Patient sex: F
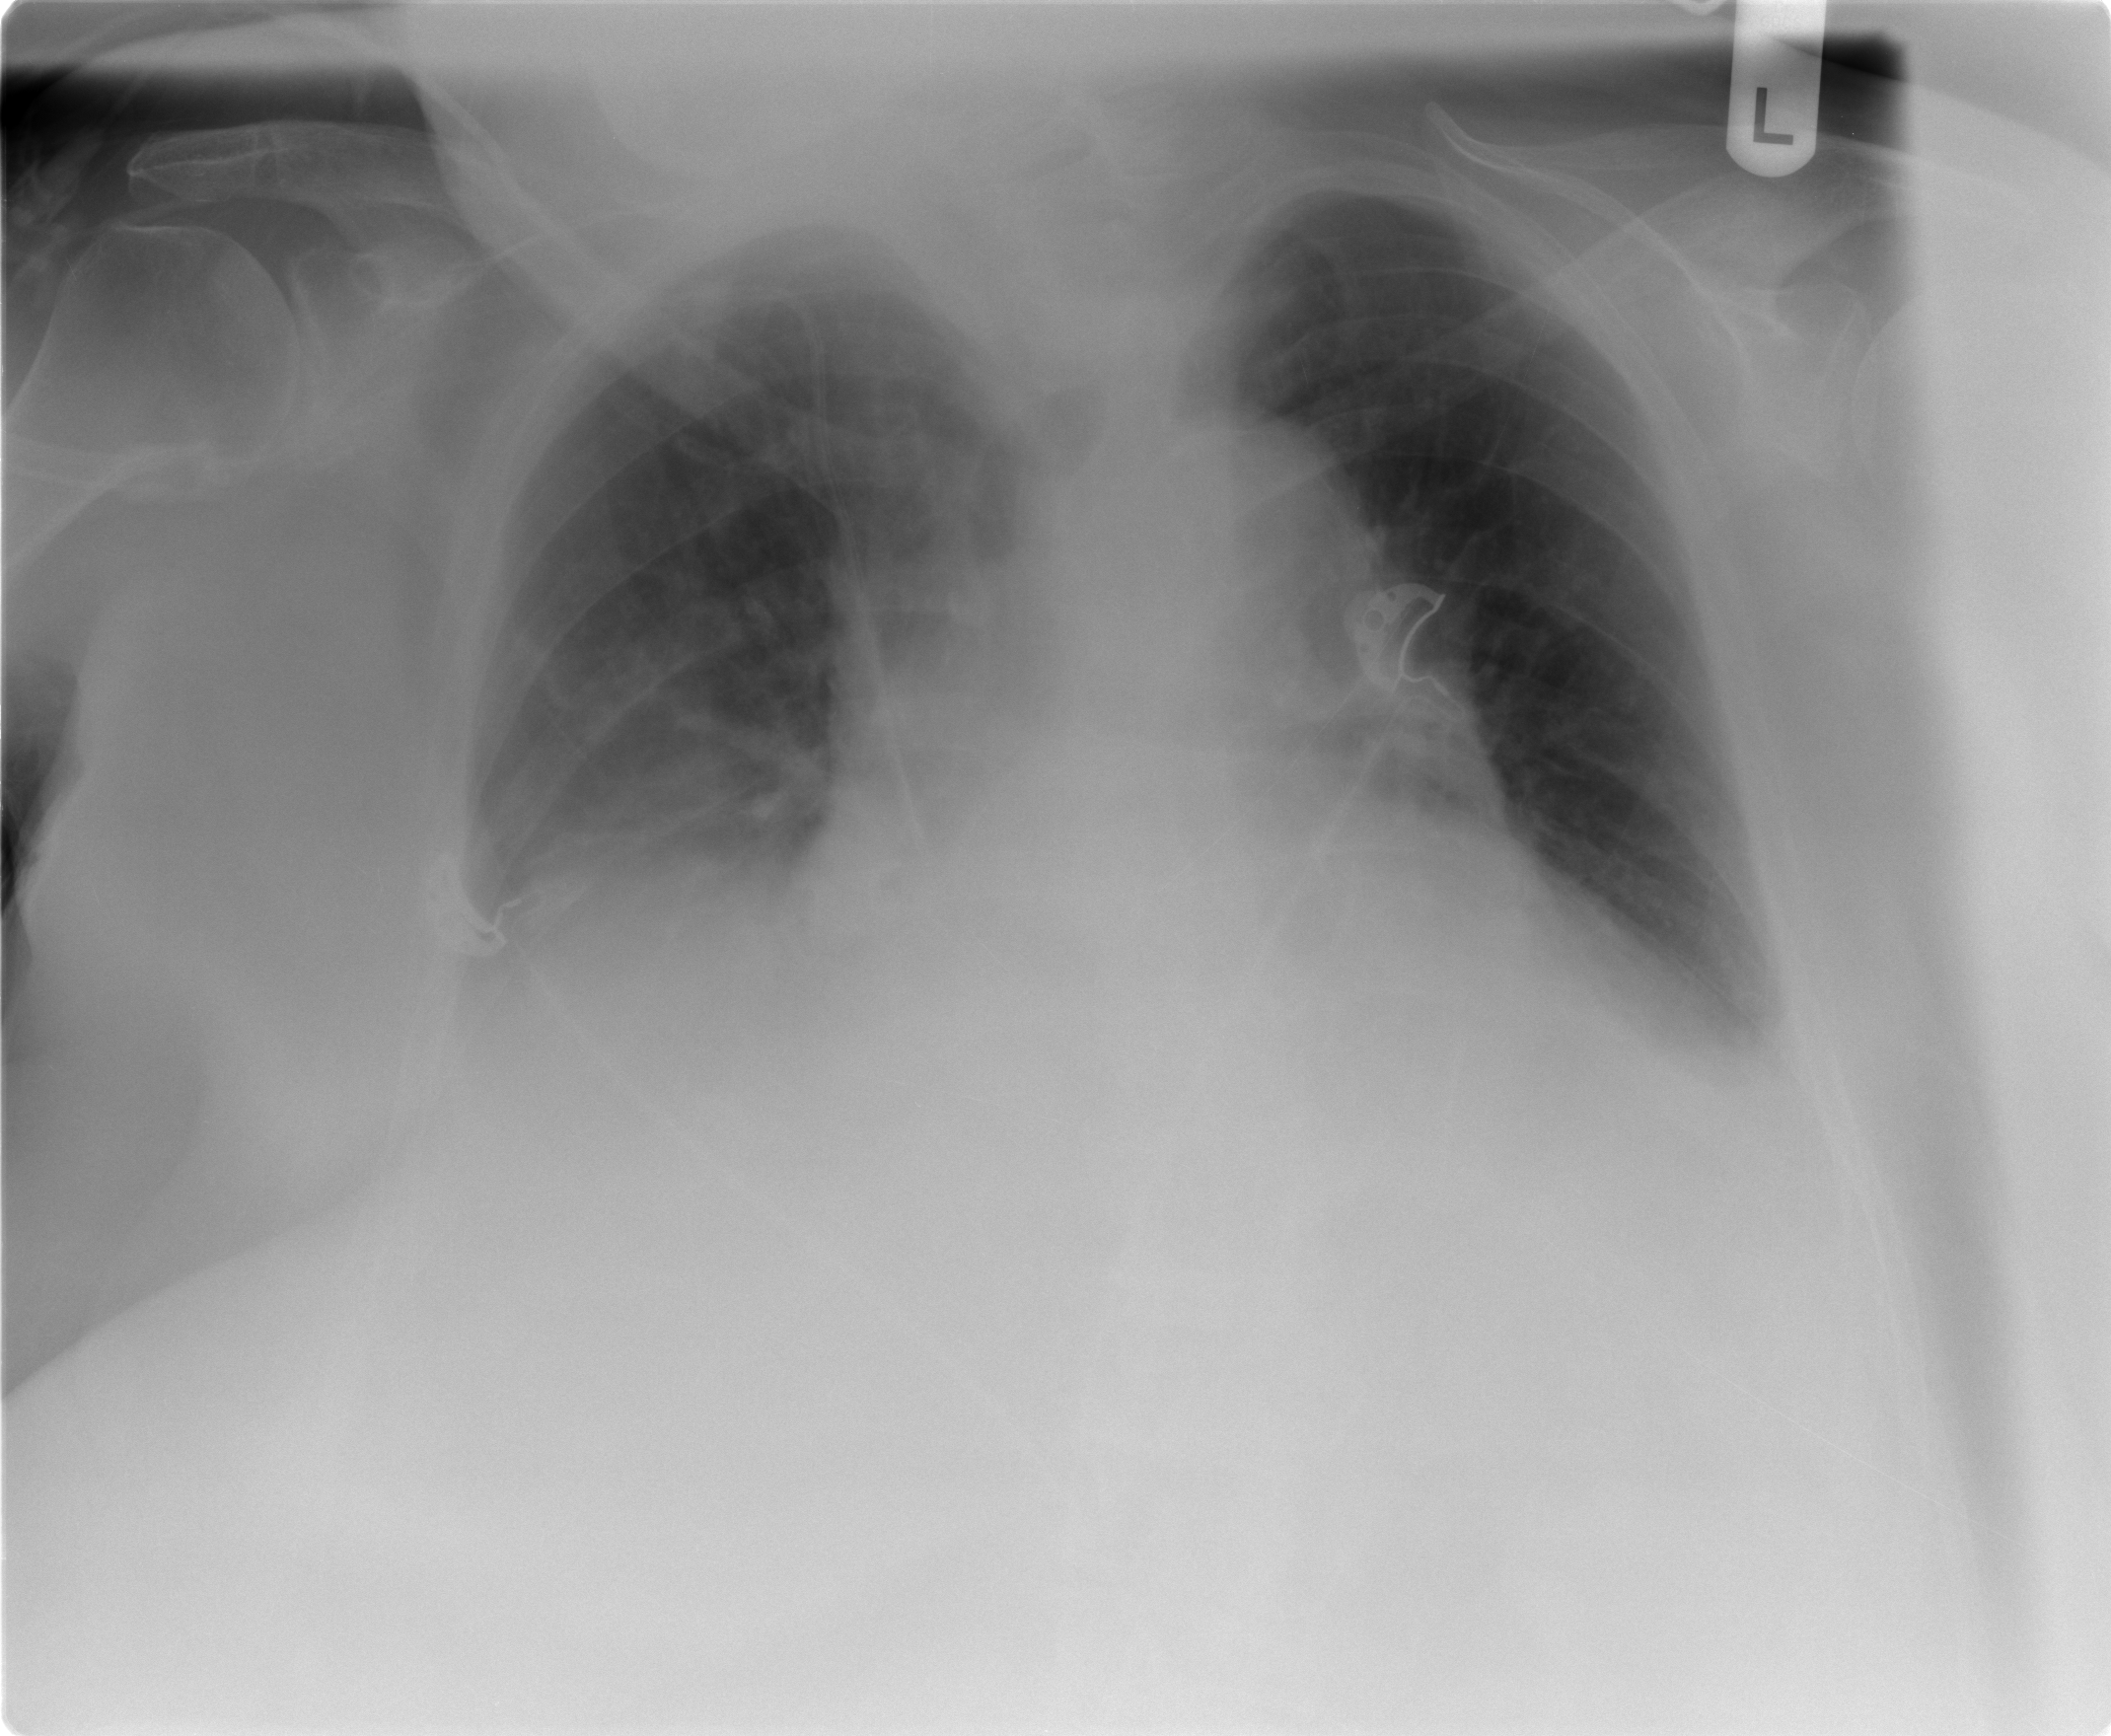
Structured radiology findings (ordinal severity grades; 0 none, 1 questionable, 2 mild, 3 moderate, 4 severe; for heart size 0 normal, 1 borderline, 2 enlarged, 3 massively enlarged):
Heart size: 2
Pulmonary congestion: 2
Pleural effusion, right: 2
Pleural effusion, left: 2
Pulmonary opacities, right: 1
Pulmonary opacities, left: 1
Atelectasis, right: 2
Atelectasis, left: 2